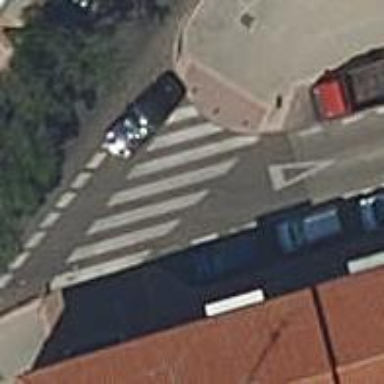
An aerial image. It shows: Uncontrolled footway crossing with markings.